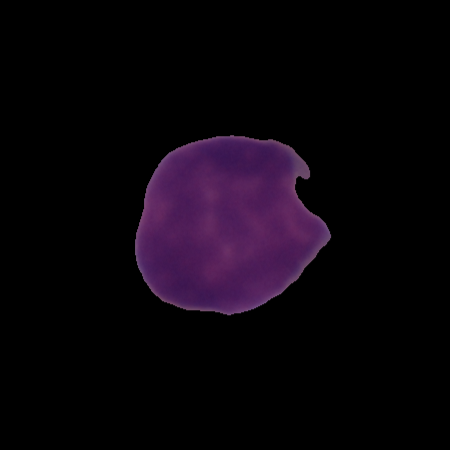
Label: healthy